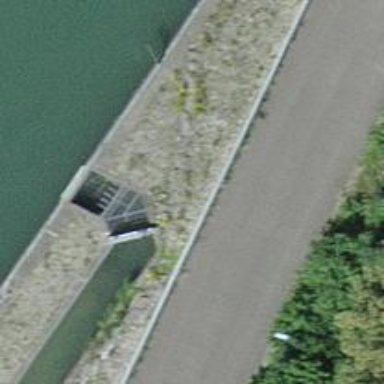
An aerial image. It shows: Fish pass along the waterway.